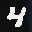
Label: 4